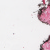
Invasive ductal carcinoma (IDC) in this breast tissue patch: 0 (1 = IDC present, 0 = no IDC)